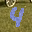
Label: 4